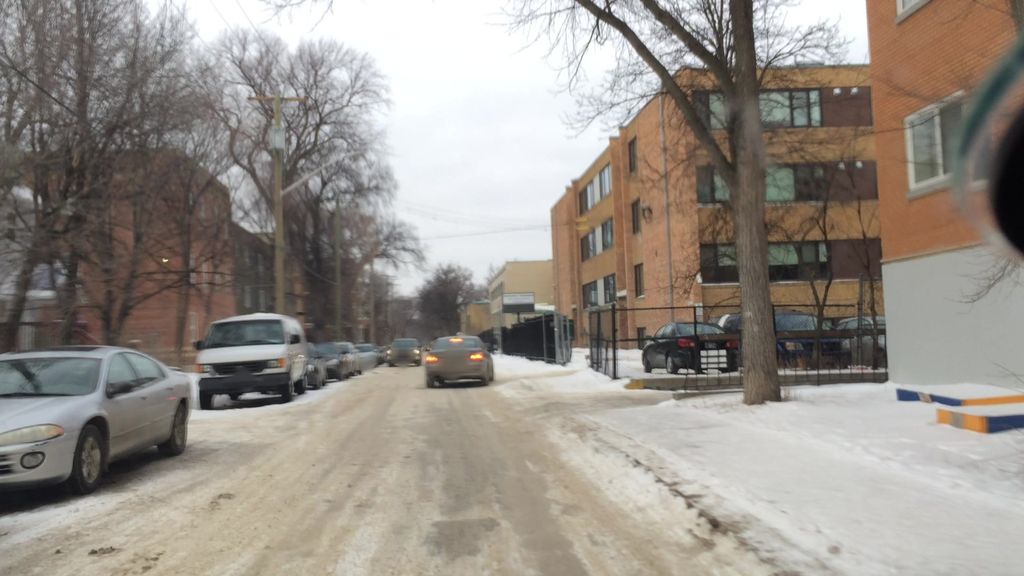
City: winnipeg